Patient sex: F
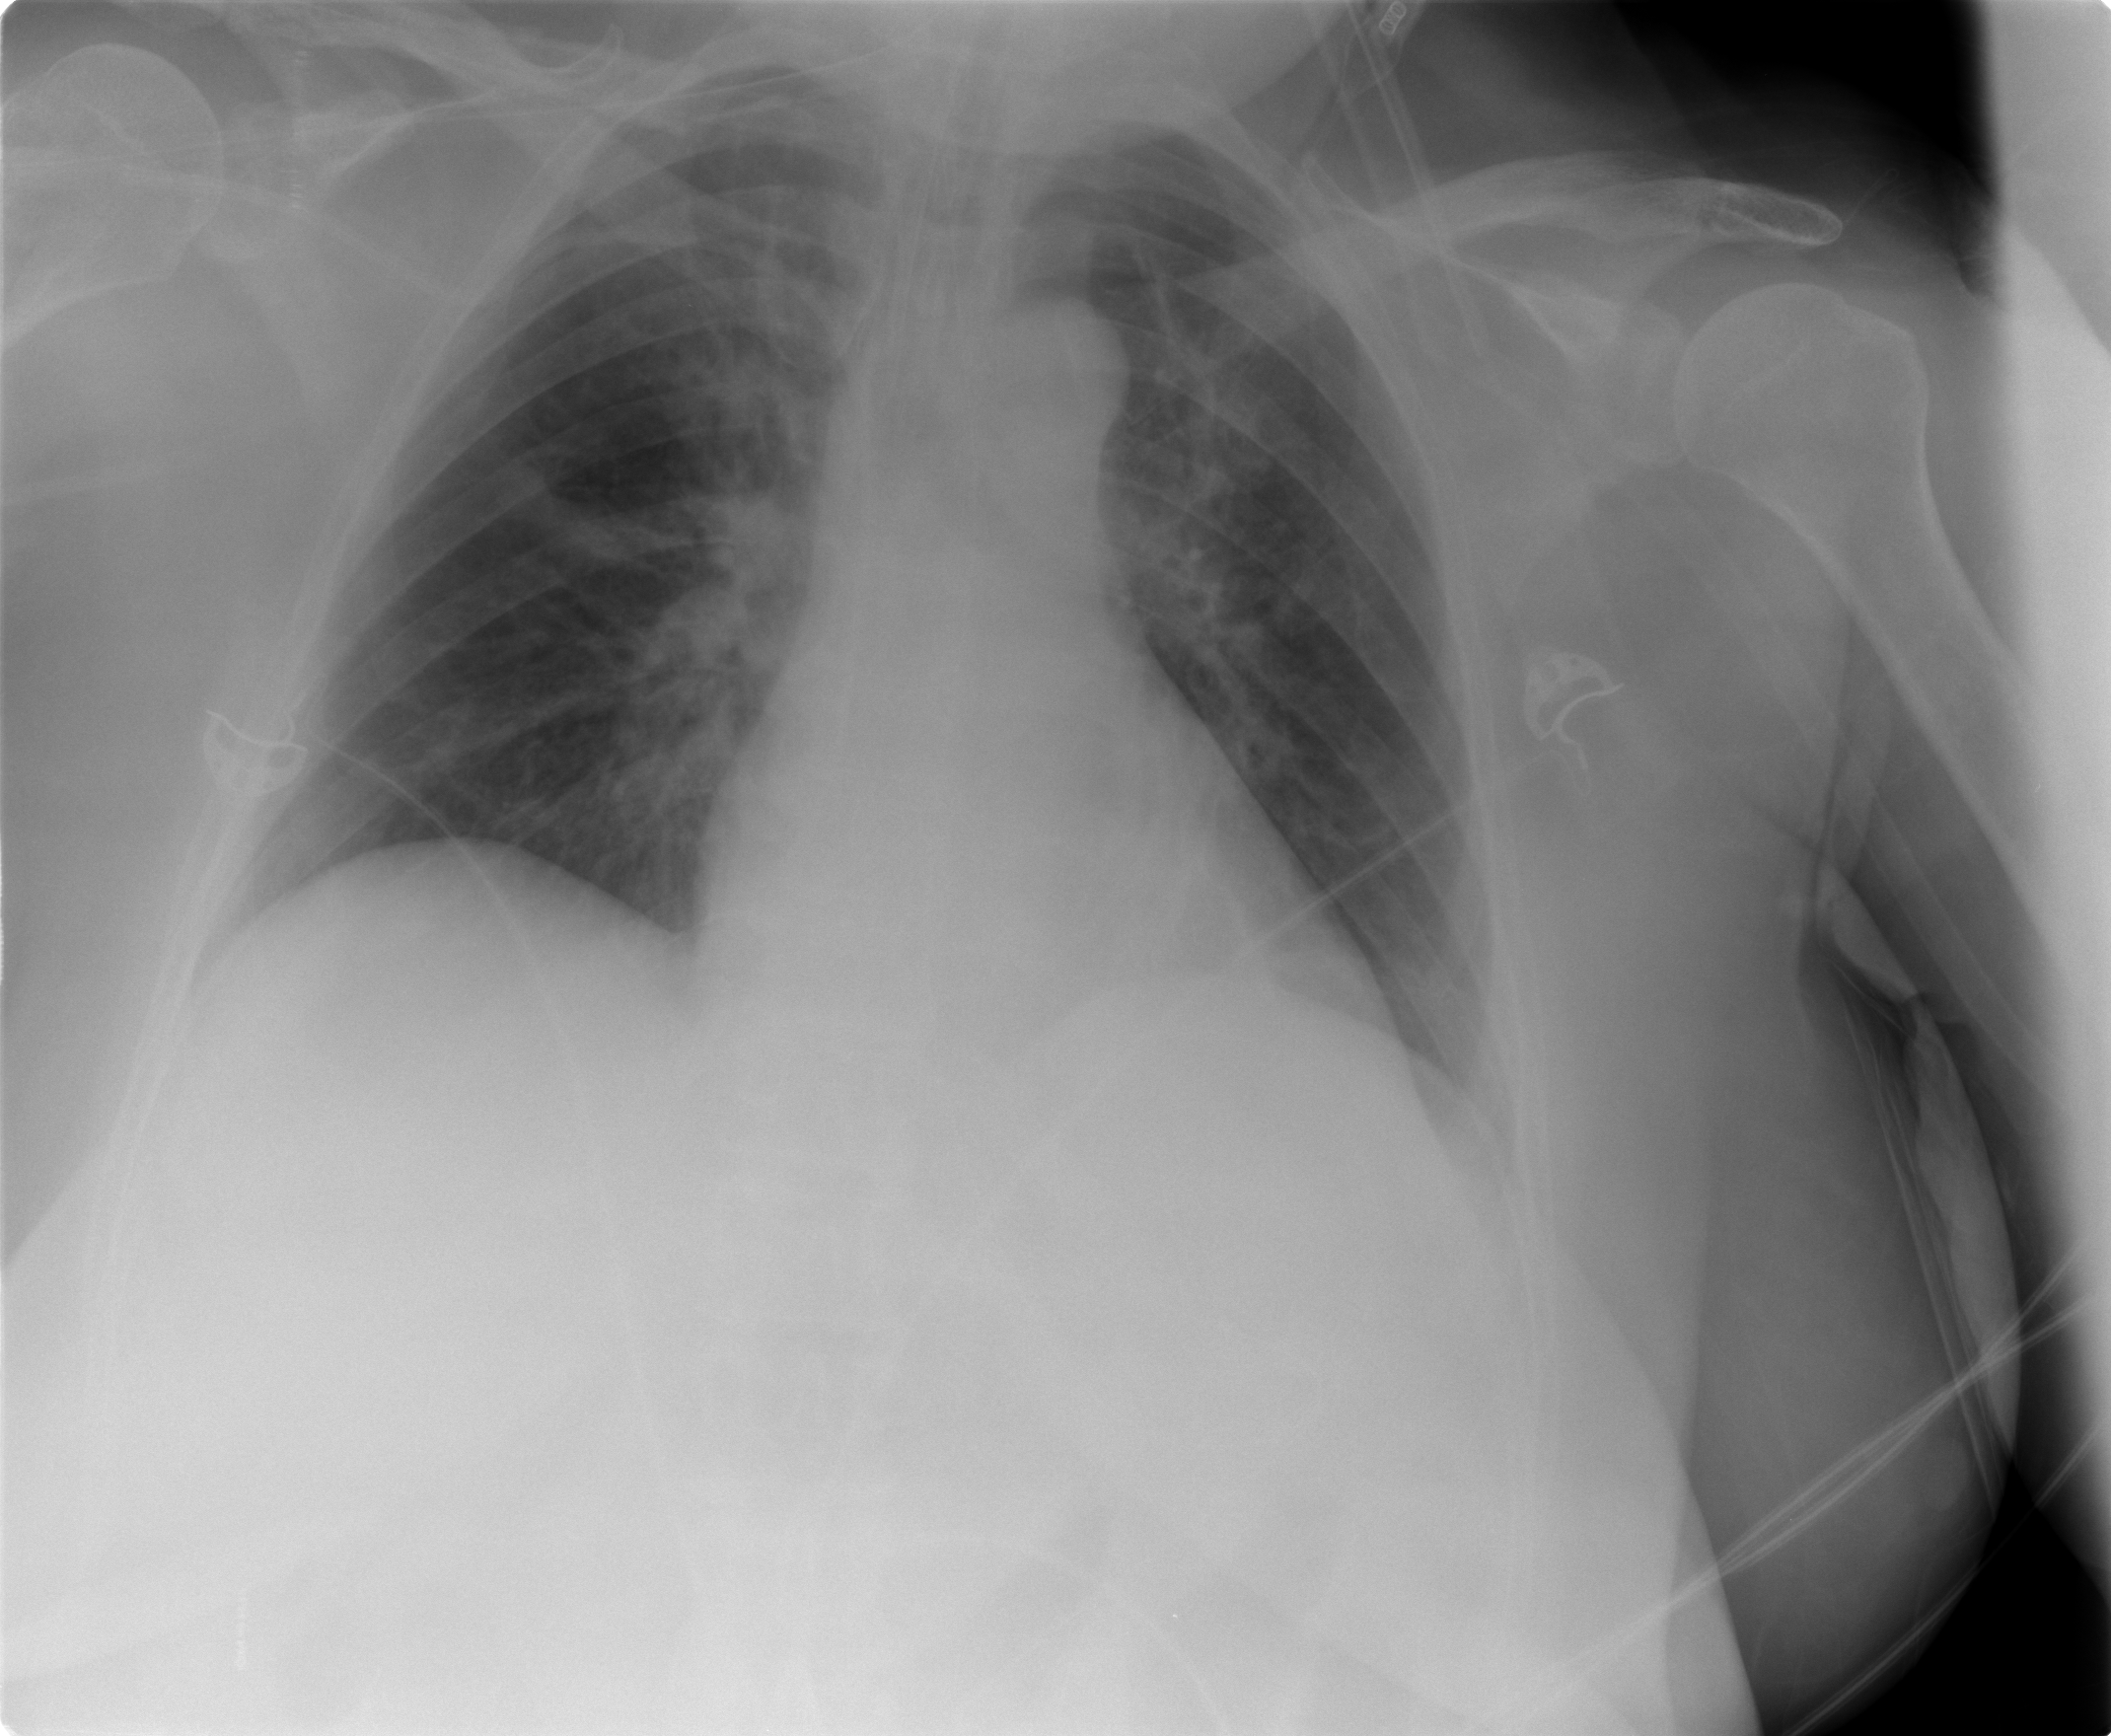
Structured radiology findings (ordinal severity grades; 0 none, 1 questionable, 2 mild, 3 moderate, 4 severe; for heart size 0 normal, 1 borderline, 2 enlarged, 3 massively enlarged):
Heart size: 0
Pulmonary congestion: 2
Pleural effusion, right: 0
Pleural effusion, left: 0
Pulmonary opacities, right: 0
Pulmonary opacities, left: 0
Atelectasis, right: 2
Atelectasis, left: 0